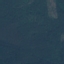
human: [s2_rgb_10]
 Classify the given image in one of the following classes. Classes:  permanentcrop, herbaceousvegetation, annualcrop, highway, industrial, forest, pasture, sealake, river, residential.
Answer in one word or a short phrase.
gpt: Forest